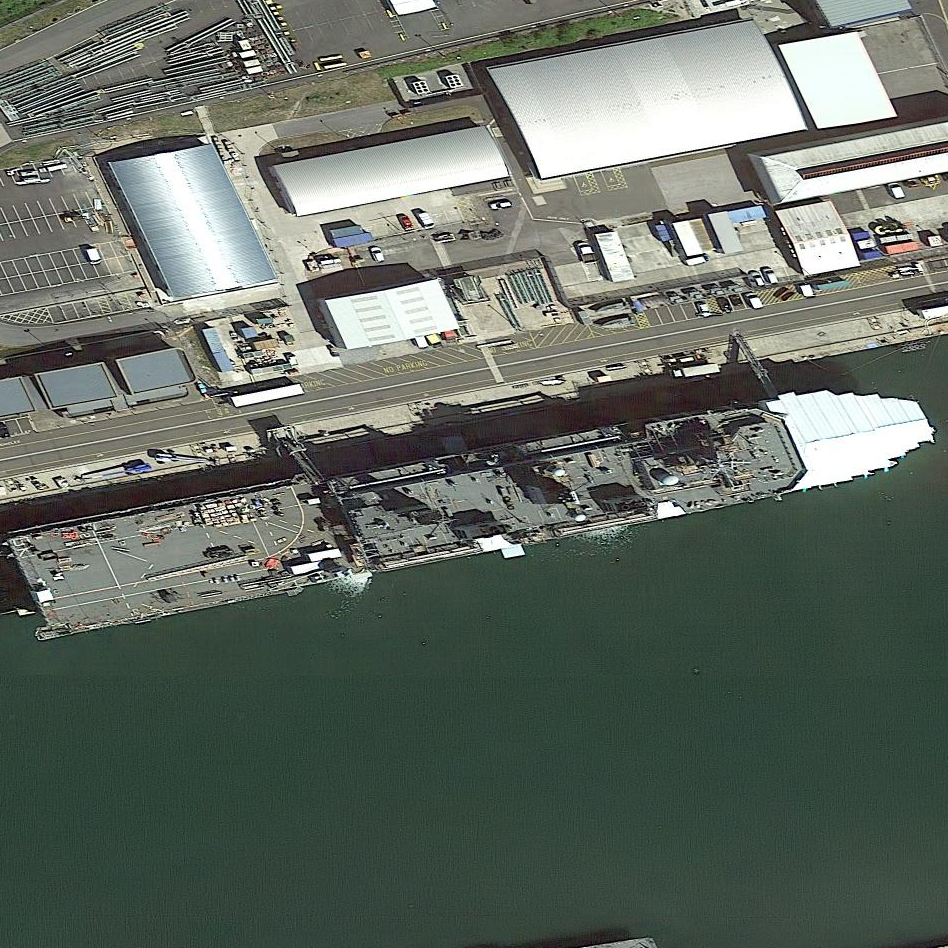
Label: assault